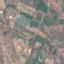
Land use / land cover: PermanentCrop